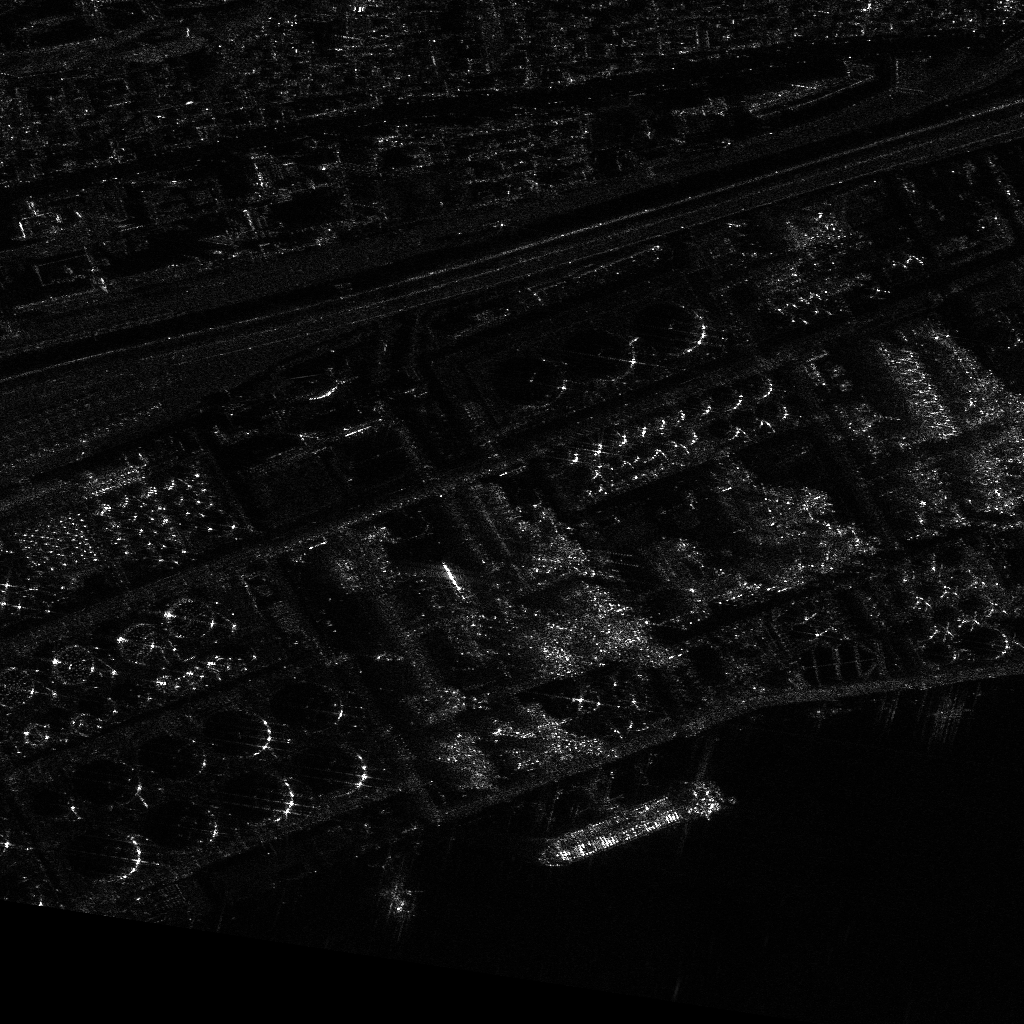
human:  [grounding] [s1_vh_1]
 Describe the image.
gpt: In the satellite image, there is  <ref>1 large cell-container </ref> <box>[[59, 70, 63, 90, 71]]</box> located at bottom.